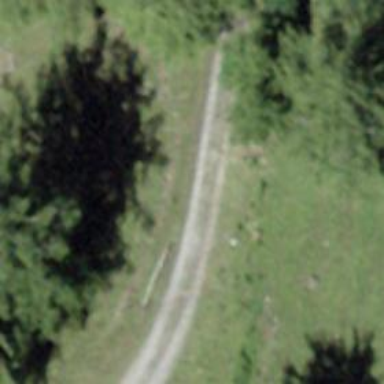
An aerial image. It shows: Lift gate barrier.